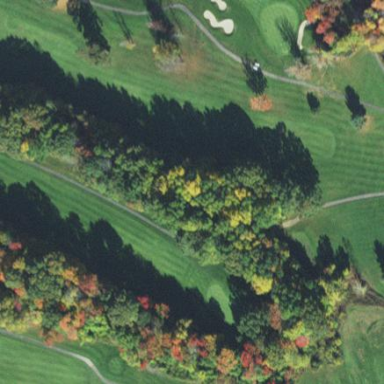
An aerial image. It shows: Scenic golf fairway.